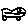
Label: car